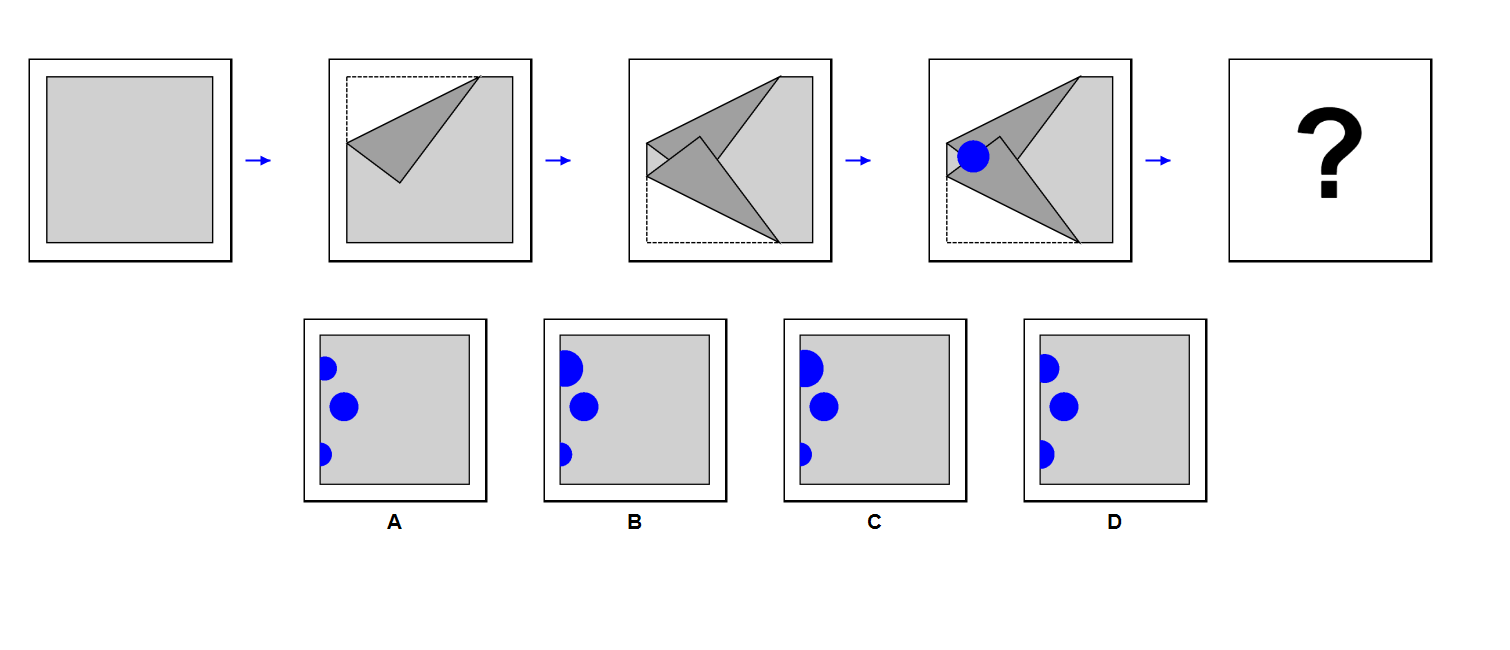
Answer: D